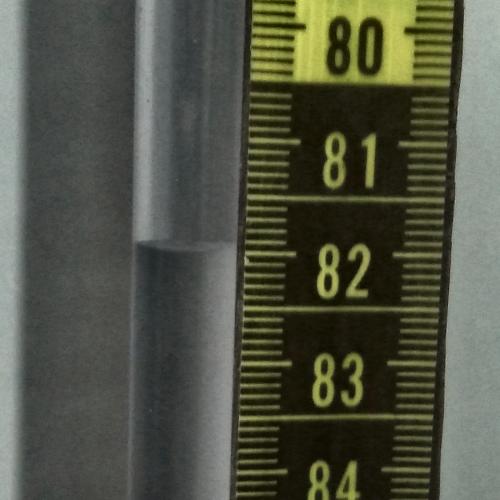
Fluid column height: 81.9 cm